Question: I created a few 4x4 pixel, 16-bit grayscale, images in Photoshop and saved them as non-compressed, no interlace, PNG files. I am trying to write a program to extract the image data from these files but I have become a bit confused with the IDAT chunk. This is for self-education purposes, so I am not using a library.
Here is the hex code for the IDAT chunk of one of the images where every pixel is white.

I have color coded what I believe I understand at this point.
= Ignore because it is part of the IEND chunk and not relevant to IDAT.
= Chunk information. The first 4 yellow bytes are the data length. Second 4 yellows bytes are the chunk identifier. The last 4 yellow bytes at the end of the image are the Cyclic Redundancy Check.
= zlib compression format information. Where the first blue byte is the compression method and compression information. The second blue byte is Flag information. The last four blue bytes near the bottom of the image are the ADLER-32 checksum. I am assuming there is no DICTID in this case.
= Information for the Deflate compression algorithm. In the first grey byte, bit one is the last block marker and bits two and three are the encoding method. The rest of the first grey byte is ignored. Since this method is the non-compressed method, the second and third grey bytes are the length of the data bytes in the block and the fourth and fifth grey byte are the one's compliment of the second and third grey bytes.
= The Image data compressed with the LZ77 algorithm (no Huffman code because of uncompressed method) with the algorithm using 8-bits for potential duplicates length and 15-bits for search back distance.
Either I am understanding something incorrectly or I am not understanding how to decode the bytes in the image with no box using the LZ77 algorithm correctly. If someone can please correct me or show what I am not understanding I would greatly appreciate it. Thank you.
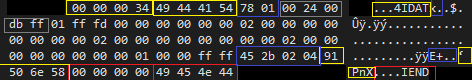
Answer: Top row: 01 ff fd 00 00 00 00 00 00 ("sub" filter, first pixel is fffd,
subsequent pixels are each the same as the pixel to its left (difference = 0)
Remaining 3 rows: 02 00 00 00 00 00 00 00 00 ("up" filter, all same as row above)
Last block: 01 00 00 ff ff (last byte marker 01, len 0000, ~len ffff)
So the image is 4x4, all pixels are 16-bit fffd, which is almost white.
If you had used filter-type 0 for all bytes, it might have been clearer to understand; the rows would each have been 00 ff fd ff fd ff fd ff fd
By the way, the IEND chunk should have 4 more bytes (the CRC); either something is wrong with your encoder or you edited them out of the picture of the hex dump.